Question: with the function below, you can import data from an Excel spreadsheet to the database via PHP.
A table 'client' contains the following fields:
But I need the columns: '$invoice, $expiry, $value' to import into another invoice table, which will contain the following fields:
where client_id will receive the client ID.
I am using the following method to import:
'''
function import()
{
if(isset($_FILES["file"]["name"]))
{
$path = $_FILES["file"]["tmp_name"];
$object = PHPExcel_IOFactory::load($path);
foreach($object->getWorksheetIterator() as $worksheet)
{
$highestRow = $worksheet->getHighestRow();
$highestColumn = $worksheet->getHighestColumn();
for($row = 2; $row getCellByColumnAndRow(0, $row)->getValue();
$address = $worksheet->getCellByColumnAndRow(1, $row)->getValue();
$invoice = $worksheet->getCellByColumnAndRow(2, $row)->getValue();
$expiry = $worksheet->getCellByColumnAndRow(3, $row)->getValue();
$value = $worksheet->getCellByColumnAndRow(4, $row)->getValue();
$data[] = [
'name' => $name,
'address' => $address,
'invoice' => $invoice,
'expiry' => $expiry,
'value' => $value
];
}
}
$this->excel_import_model->insert($data);
echo 'Data Imported successfully';
}
}
'''
'''
function insert($data)
{
$this->db->insert_batch('client', $data);
$insert = $this->db->insert_id();
}
'''

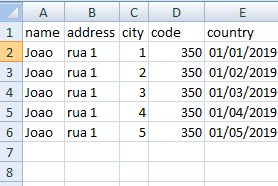
Answer: I believe you want this.
'''
function only_number($str) {
return preg_replace('/[^0-9]/', '', $str);
}
function import()
{
if(isset($_FILES['file']['name']))
{
$path = $_FILES['file']['tmp_name'];
$object = PHPExcel_IOFactory::load($path);
foreach($object->getWorksheetIterator() as $worksheet)
{
$highestRow = $worksheet->getHighestRow();
$highestColumn = $worksheet->getHighestColumn();
for($row = 2; $row <= $highestRow; $row++)
{
$cpf_cnpj = $worksheet->getCellByColumnAndRow(0, $row)->getValue();
$name = $worksheet->getCellByColumnAndRow(1, $row)->getValue();
$contract = $worksheet->getCellByColumnAndRow(2, $row)->getValue();
$invoice = $worksheet->getCellByColumnAndRow(3, $row)->getValue();
$expiry = $worksheet->getCellByColumnAndRow(4, $row)->getValue();
$value = $worksheet->getCellByColumnAndRow(5, $row)->getValue();
$address = $worksheet->getCellByColumnAndRow(6, $row)->getValue();
$phone = $worksheet->getCellByColumnAndRow(7, $row)->getValue();
$email = $worksheet->getCellByColumnAndRow(8, $row)->getValue();
$cpf_cnpj = $this->only_number($cpf_cnpj);
$cpf_cnpj = str_pad($cpf_cnpj, 11 , '0' , STR_PAD_LEFT);
$phone = $this->only_number($phone);
$person = [
'cpf_cnpj' => $cpf_cnpj,
];
$result_person = $this->db->get_where('tb_person', ['cpf_cnpj' => $cpf_cnpj])->result();
if(count($result_person) == 0)
{
// insert person
$this->db->insert('tb_person', $person);
$person_id = $this->db->insert_id();
// insert client
$_client = [
'person_id' => $person_id,
];
$this->db->insert('tb_client', $_client);
// insert natural person
$_natural = [
'person_id' => $person_id,
'name' => $name,
];
$this->db->insert('tb_natural_person', $_natural);
// insert address
$_address = [
'address' => $address,
'person_id' => $person_id,
];
$this->db->insert('tb_address', $_address);
}
$person_id = $this->db->select('*')->from('tb_person')->where('cpf_cnpj', $cpf_cnpj)->get()->row()->id;
// phone
$result_phone = $this->db->get_where('tb_phone', ['phone' => $phone])->result();
if(count($result_phone) == 0)
{
$_phone = [
'person_id' => $person_id,
'phone' => $phone,
];
$this->db->insert('tb_phone', $_phone);
}
// email
$result_email = $this->db->get_where('tb_email', ['email' => $email])->result();
if(count($result_email) == 0)
{
$_email = [
'person_id' => $person_id,
'email' => $email,
];
$this->db->insert('tb_email', $_email);
}
$result_contract = $this->db->get_where('tb_contract', ['contract' => $contract])->result();
if(count($result_contract) == 0)
{
// insert contract
$_contract = [
'person_id' => $person_id,
'contract' => $contract,
];
$this->db->insert('tb_contract', $_contract);
$contract_id = $this->db->insert_id();
}
$contract_id = $this->db->select('*')->from('tb_contract')->where('contract', $contract)->get()->row()->id;
$result_invoice = $this->db->get_where('tb_invoice', ['invoice' => $invoice, 'contract_id' => $contract_id])->result();
// invoice
$_invoice = [
'contract_id' => $contract_id,
'person_id' => $person_id,
'invoice' => $invoice,
'expiry' => $expiry,
'value' => $value
];
if(count($result_invoice) == 0)
{
$this->db->insert('tb_invoice', $_invoice);
}
else
{
$this->db->where('invoice', $invoice);
$this->db->where('contract_id', $contract_id);
$this->db->update('tb_invoice', $_invoice);
}
}
}
}
}
'''
'''
USE 'ci_import';
DROP TABLE IF EXISTS 'tb_person';
CREATE TABLE IF NOT EXISTS 'tb_person' (
'id' INT(11) NOT NULL AUTO_INCREMENT,
'cpf_cnpj' VARCHAR(20) NOT NULL,
PRIMARY KEY ('id'))
ENGINE=InnoDB
DEFAULT CHARSET=utf8;
DROP TABLE IF EXISTS 'tb_client';
CREATE TABLE IF NOT EXISTS 'tb_client' (
'person_id' INT(11) NOT NULL,
PRIMARY KEY ('person_id'))
ENGINE=InnoDB
DEFAULT CHARSET=utf8;
DROP TABLE IF EXISTS 'tb_natural_person';
CREATE TABLE IF NOT EXISTS 'tb_natural_person' (
'person_id' INT(11) NOT NULL,
'name' VARCHAR(255) NOT NULL,
PRIMARY KEY ('person_id'))
ENGINE=InnoDB
DEFAULT CHARSET=utf8;
DROP TABLE IF EXISTS 'tb_address';
CREATE TABLE IF NOT EXISTS 'tb_address' (
'id' INT(11) NOT NULL AUTO_INCREMENT,
'person_id' INT(11) NOT NULL,
'address' VARCHAR(20) NOT NULL,
PRIMARY KEY ('id'))
ENGINE=InnoDB
DEFAULT CHARSET=utf8;
DROP TABLE IF EXISTS 'tb_phone';
CREATE TABLE IF NOT EXISTS 'tb_phone' (
'id' INT(11) NOT NULL AUTO_INCREMENT,
'person_id' INT(11) NOT NULL,
'phone' VARCHAR(20) NOT NULL,
PRIMARY KEY ('id'))
ENGINE=InnoDB
DEFAULT CHARSET=utf8;
DROP TABLE IF EXISTS 'tb_email';
CREATE TABLE IF NOT EXISTS 'tb_email' (
'id' INT(11) NOT NULL AUTO_INCREMENT,
'person_id' INT(11) NOT NULL,
'email' VARCHAR(160) NOT NULL,
PRIMARY KEY ('id'))
ENGINE=InnoDB
DEFAULT CHARSET=utf8;
DROP TABLE IF EXISTS 'tb_contract';
CREATE TABLE IF NOT EXISTS 'tb_contract' (
'id' INT(11) NOT NULL AUTO_INCREMENT,
'contract' VARCHAR(255) NOT NULL,
'person_id' INT(11) NOT NULL,
PRIMARY KEY ('id'))
ENGINE=InnoDB
DEFAULT CHARSET=utf8;
DROP TABLE IF EXISTS 'tb_invoice';
CREATE TABLE IF NOT EXISTS 'tb_invoice' (
'id' INT(11) NOT NULL AUTO_INCREMENT,
'contract_id' INT(11) NOT NULL,
'person_id' INT(11) NOT NULL,
'invoice' VARCHAR(20) NOT NULL,
'expiry' VARCHAR(20) NOT NULL,
'value' VARCHAR(20) NULL DEFAULT NULL,
PRIMARY KEY ('id'))
ENGINE=InnoDB
DEFAULT CHARSET=utf8;
'''